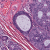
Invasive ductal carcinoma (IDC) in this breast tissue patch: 1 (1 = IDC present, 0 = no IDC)